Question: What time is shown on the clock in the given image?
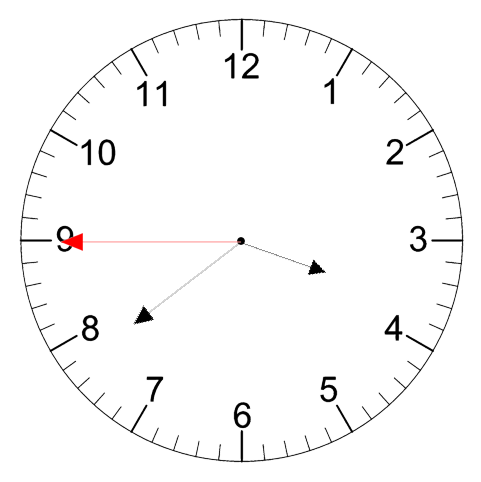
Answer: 03:38:45